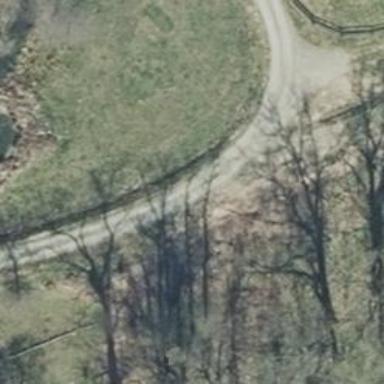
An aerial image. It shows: Track road with grade3 tracktype and embankment.